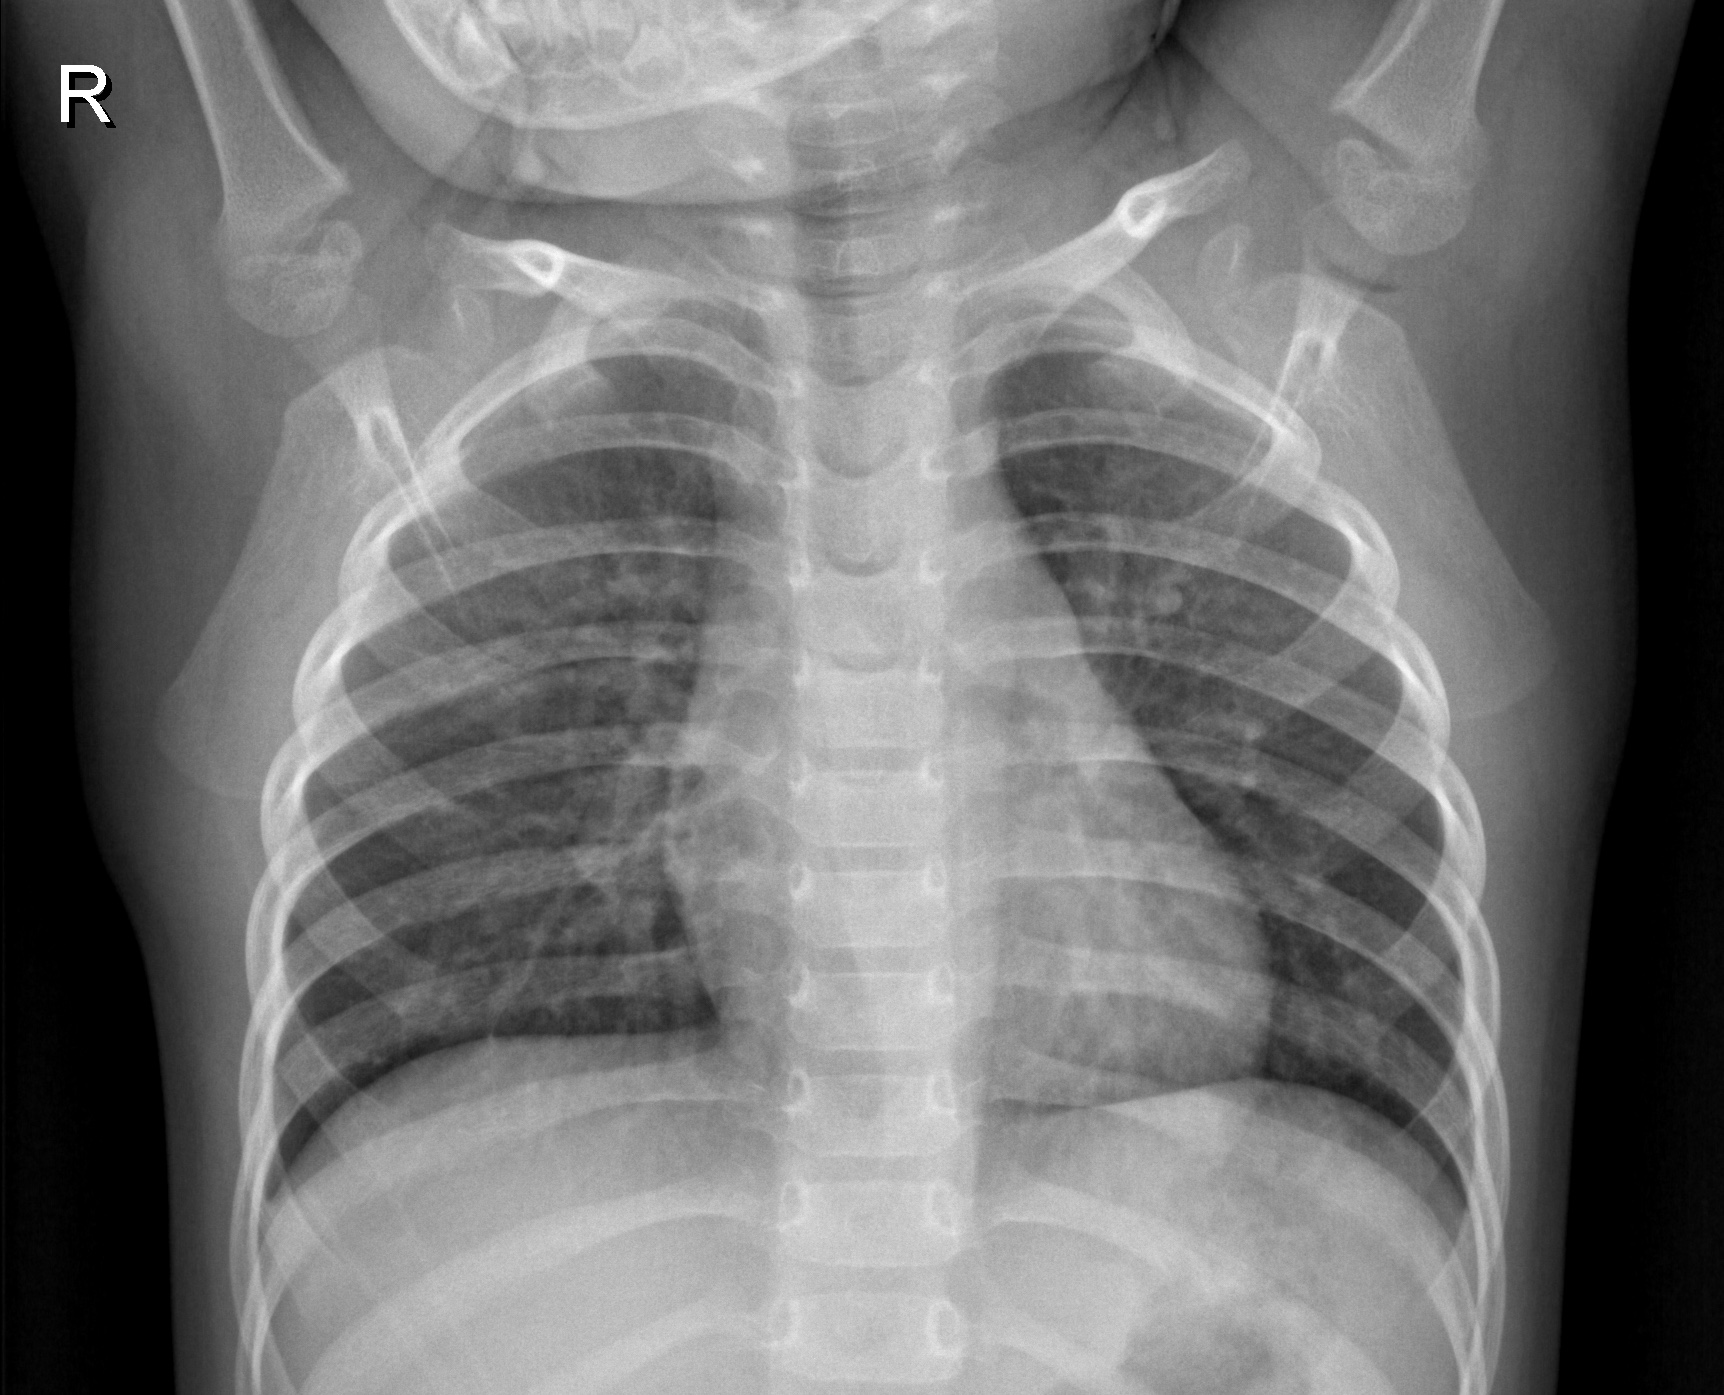
Diagnosis: NORMAL